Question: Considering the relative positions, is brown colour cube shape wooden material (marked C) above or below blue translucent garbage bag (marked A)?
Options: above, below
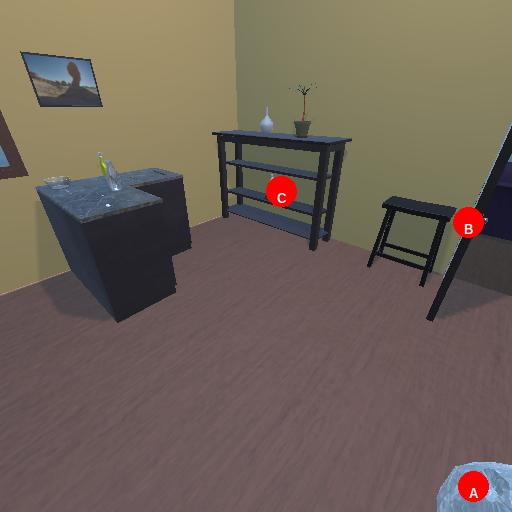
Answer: above